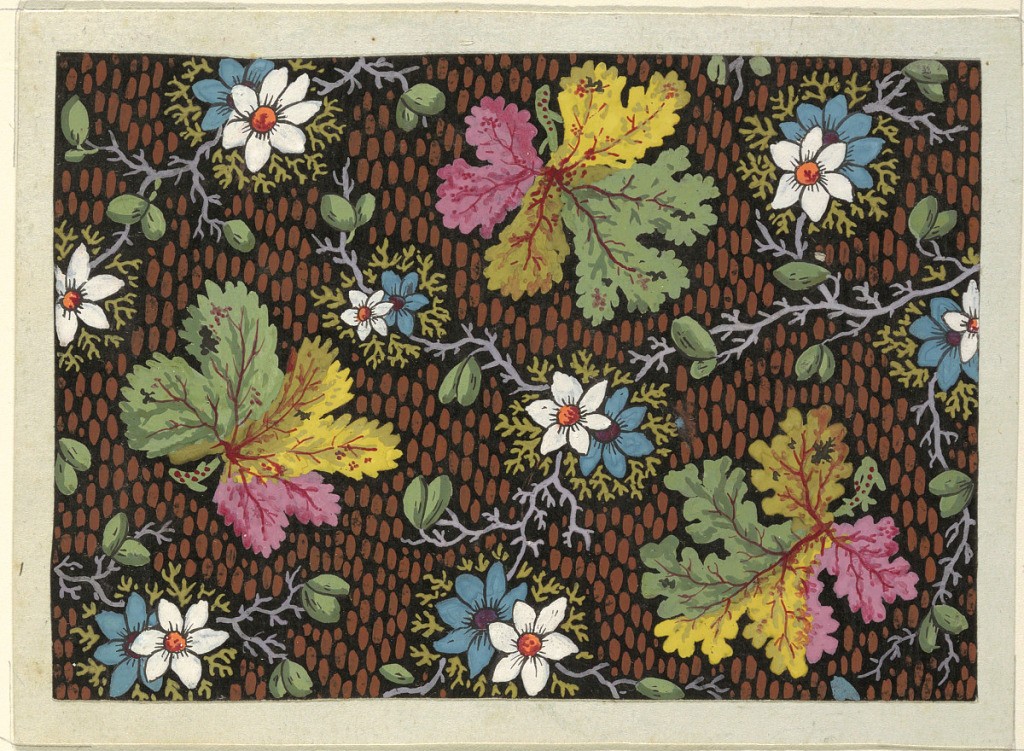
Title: Floral design for printed textiles
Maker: Louis-Albert DuBois, Swiss, 1752–1818
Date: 1800–1818
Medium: Brush and gouache, graphite on white wove paper
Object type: Drawing
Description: Maple leaf design, blue and white flowers on dotted brown and black ground.